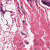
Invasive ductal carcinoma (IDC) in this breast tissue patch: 0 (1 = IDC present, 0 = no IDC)